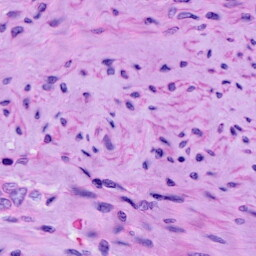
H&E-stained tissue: Cervix